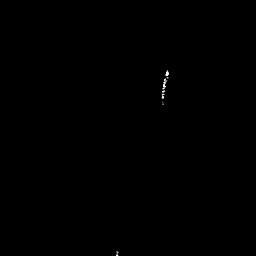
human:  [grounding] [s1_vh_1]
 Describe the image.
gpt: In the satellite image, there is  <ref>1 small ship </ref> <box>[[61, 26, 67, 39, 0]]</box> located at center.